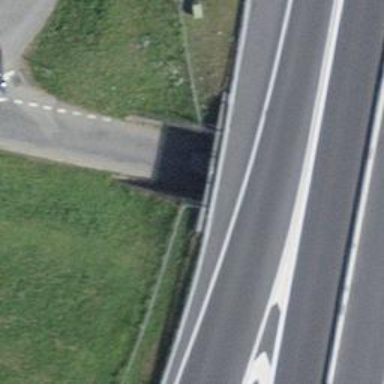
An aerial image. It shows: Residential road with grade 1 track type passing through tunnel.